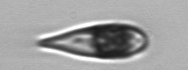
Label: Licmophora